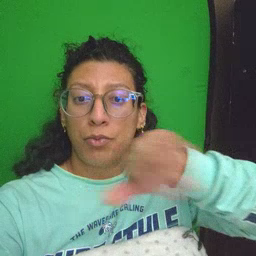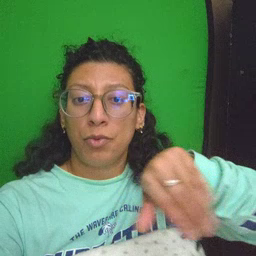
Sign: pool